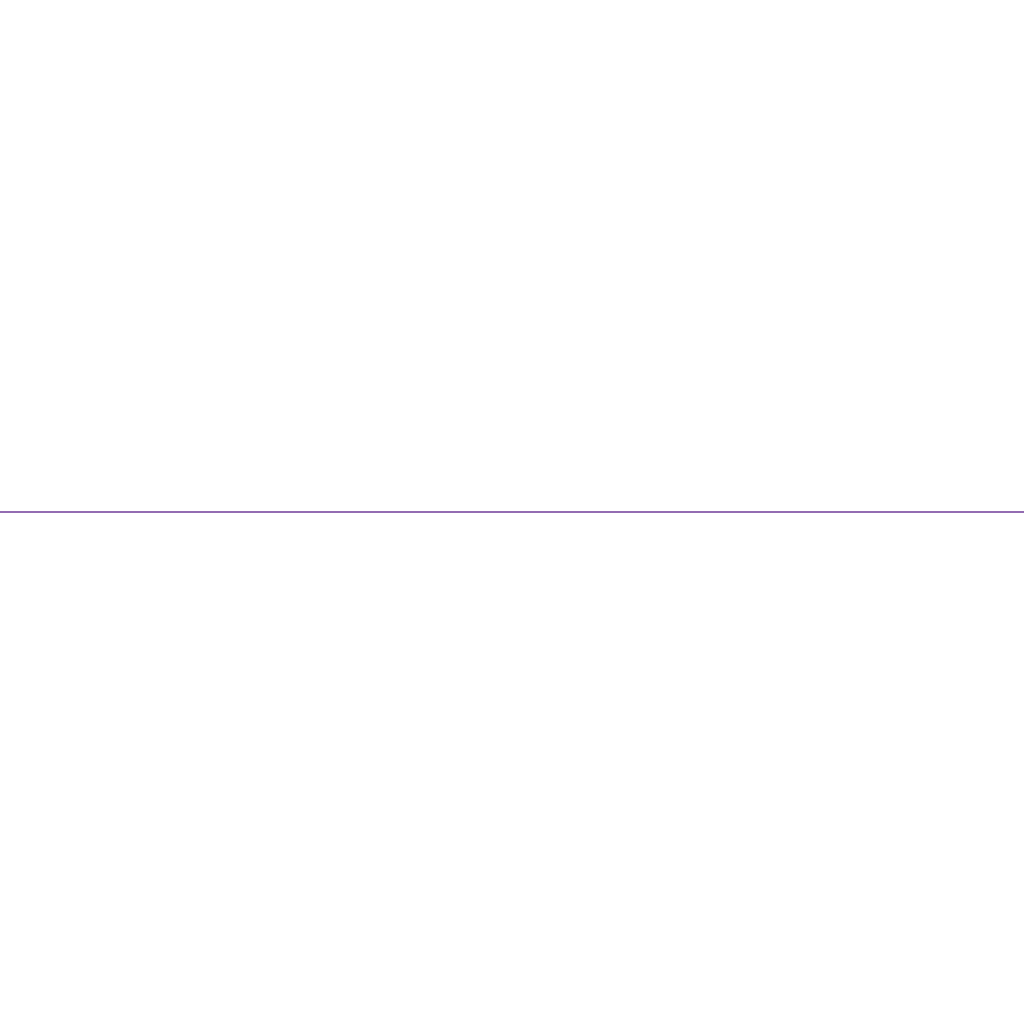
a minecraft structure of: Runaway bad low quality